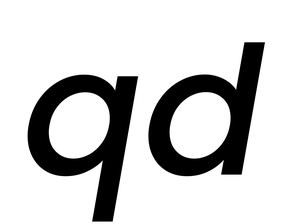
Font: Poppins-MediumItalic